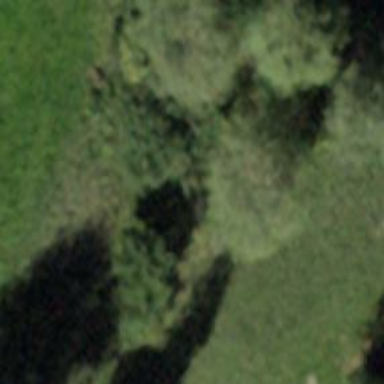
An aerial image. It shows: Woodland area with broadleaved trees forming dense canopy.